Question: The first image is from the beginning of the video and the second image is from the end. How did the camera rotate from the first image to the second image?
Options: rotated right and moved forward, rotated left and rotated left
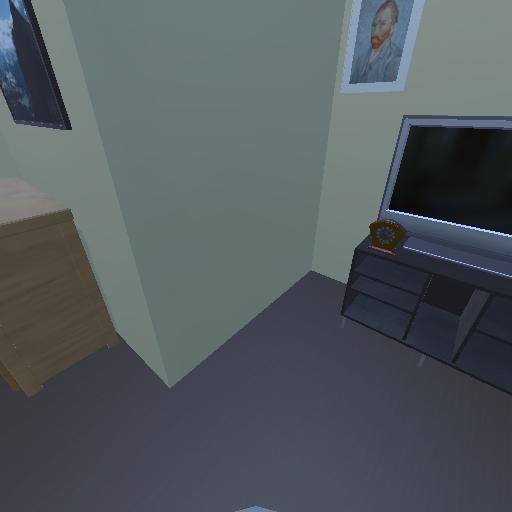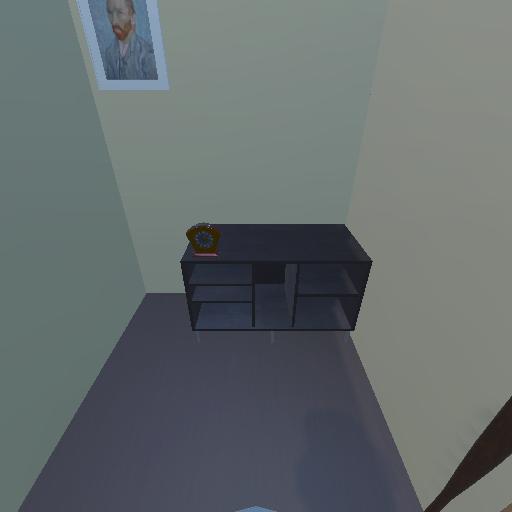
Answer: rotated right and moved forward